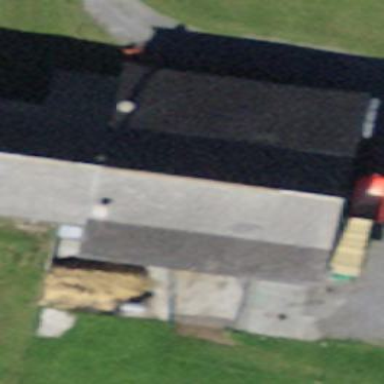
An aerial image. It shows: Farm auxiliary building.